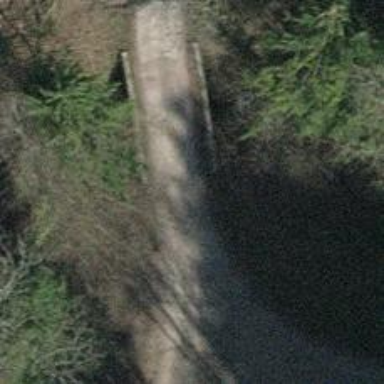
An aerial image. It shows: Track road with grade1 bridge.